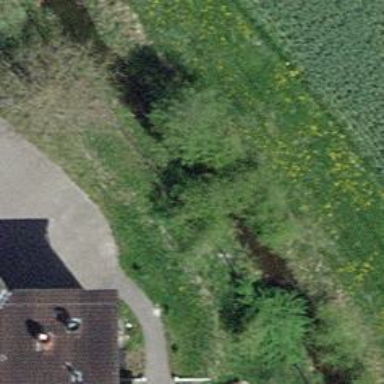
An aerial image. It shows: Hedge acting as barrier.